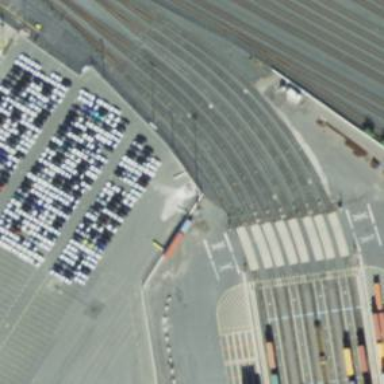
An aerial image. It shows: Railway yard in service.